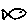
Label: fish